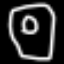
Label: donut